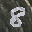
Label: 8